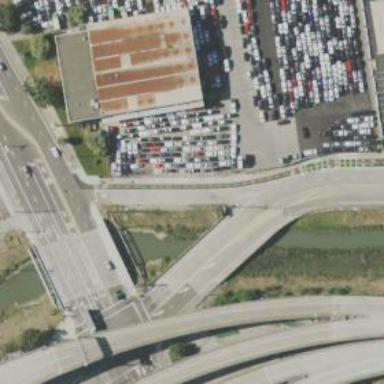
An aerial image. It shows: Tertiary road with separate cycleway on bridge.